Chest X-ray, PA view. Patient: 46 years old, sex M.
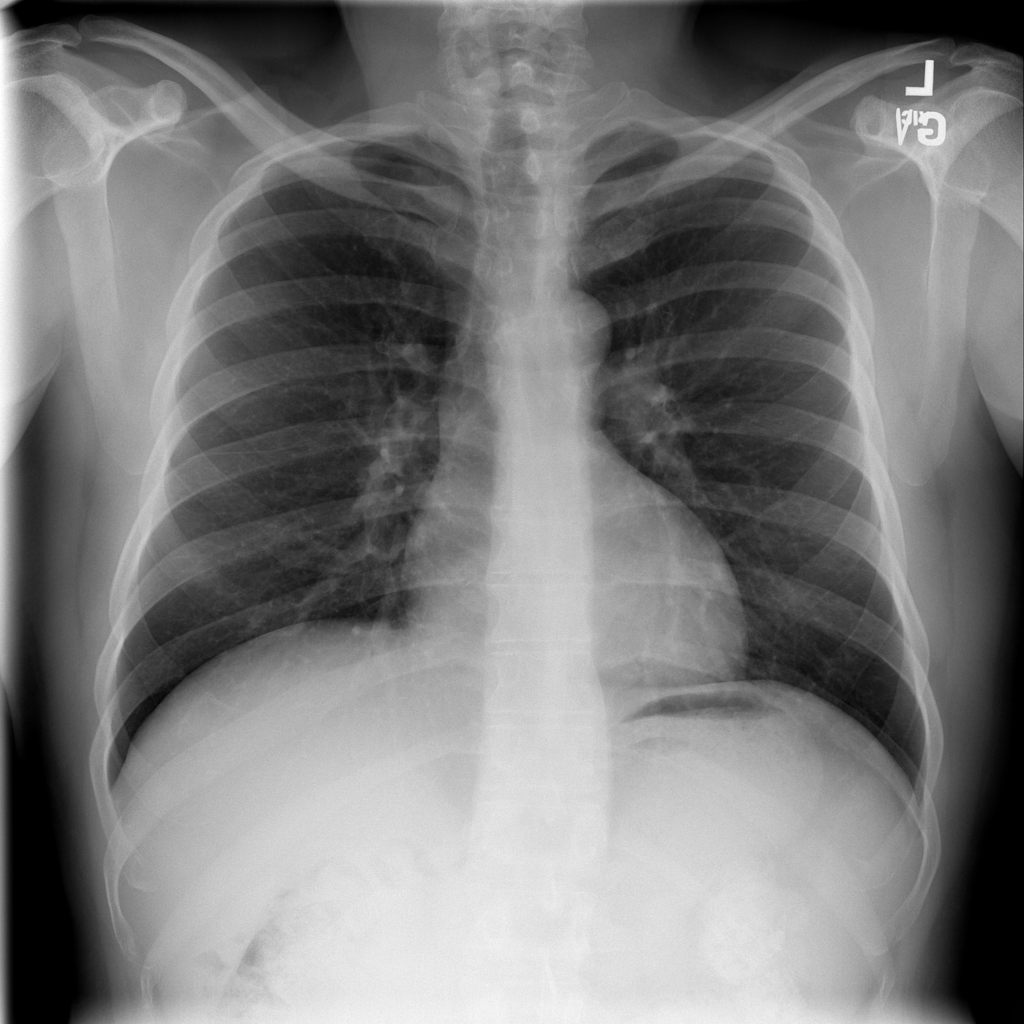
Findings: No Finding